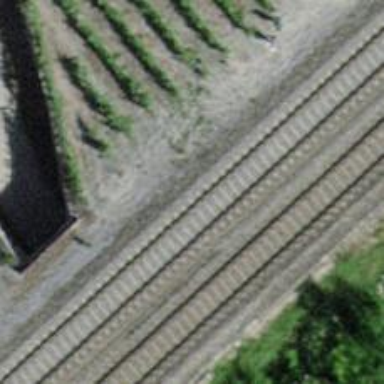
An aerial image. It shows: Bridge with single railway track electrified by contact line.